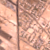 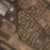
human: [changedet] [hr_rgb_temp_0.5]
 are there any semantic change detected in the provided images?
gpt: New constructions were created on the left of the vertical street.